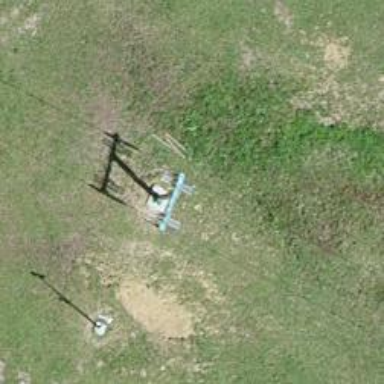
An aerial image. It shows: Pylon used for aerialway.